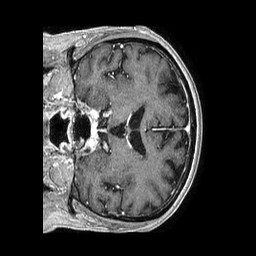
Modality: T1w
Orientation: coronal
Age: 79
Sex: male
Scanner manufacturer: philips
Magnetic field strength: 1.5 T
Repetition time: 0.007651 s
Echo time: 0.003526 s